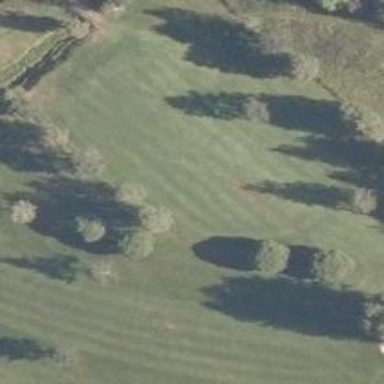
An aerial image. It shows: Grassy area designated as golf fairway.